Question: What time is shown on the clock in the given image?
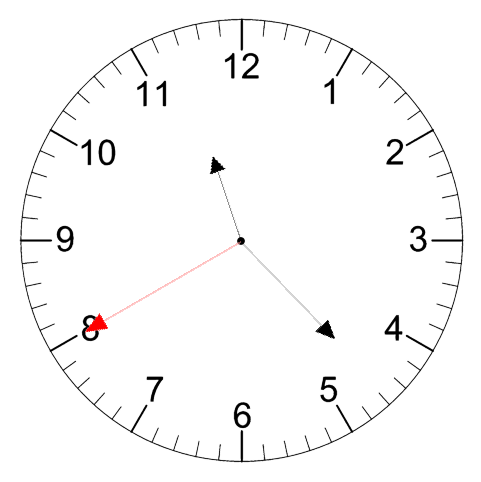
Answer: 11:22:40